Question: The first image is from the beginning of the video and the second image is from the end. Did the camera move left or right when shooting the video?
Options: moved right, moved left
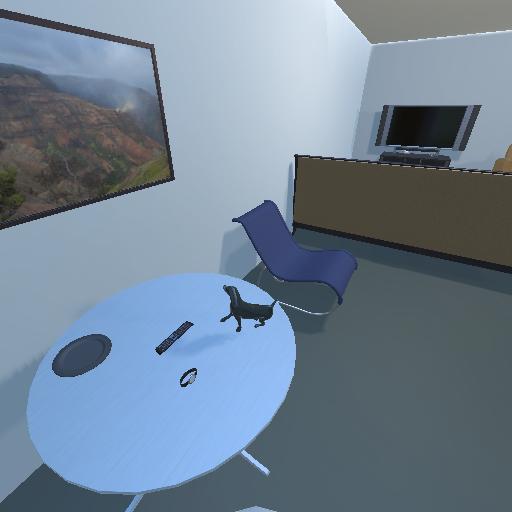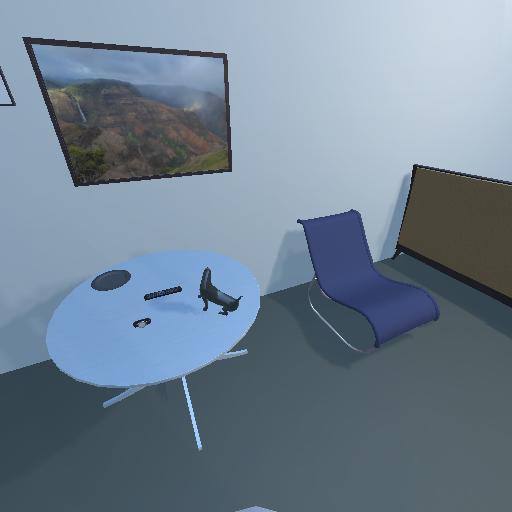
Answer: moved right